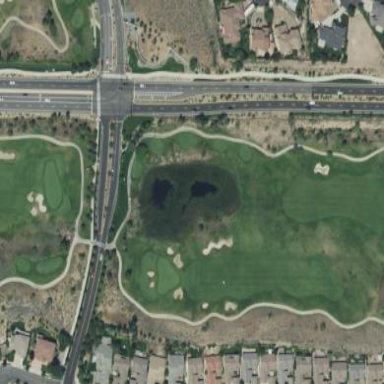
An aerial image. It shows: Area of rough grass used for golf.